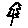
Label: tree